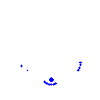
Particle: proton